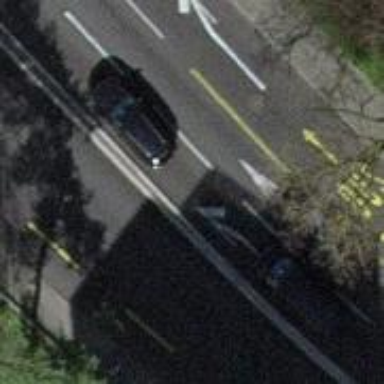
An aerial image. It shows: Primary highway with asphalt surface. There is lane designated for cycling on the left side.